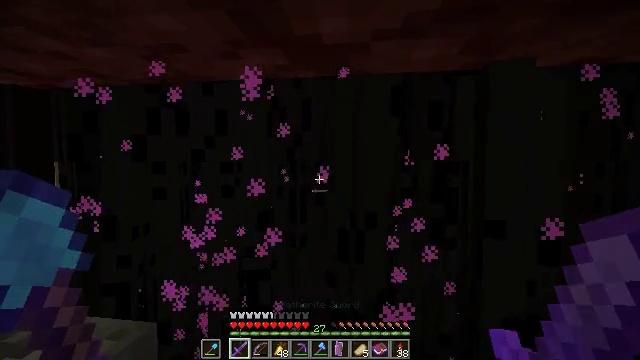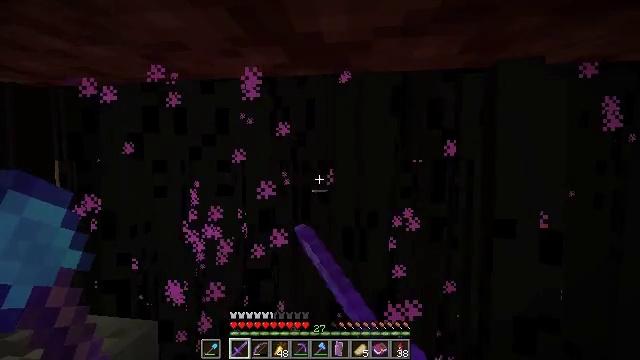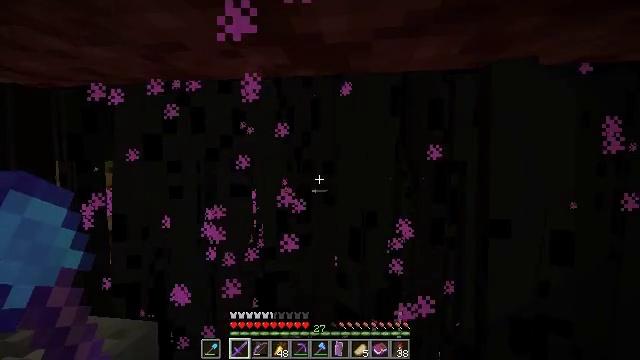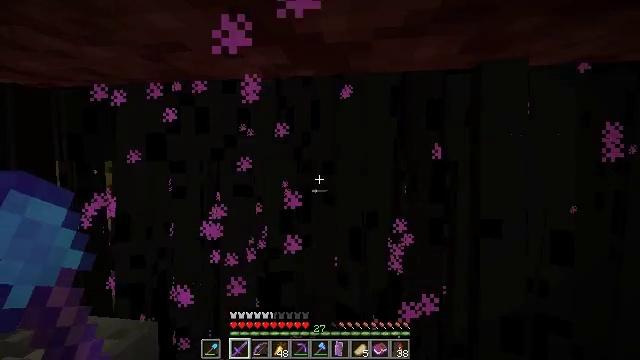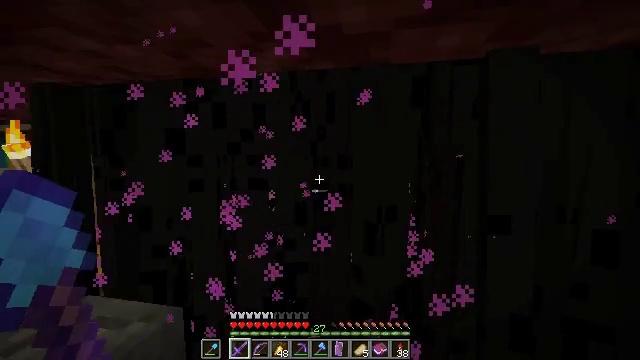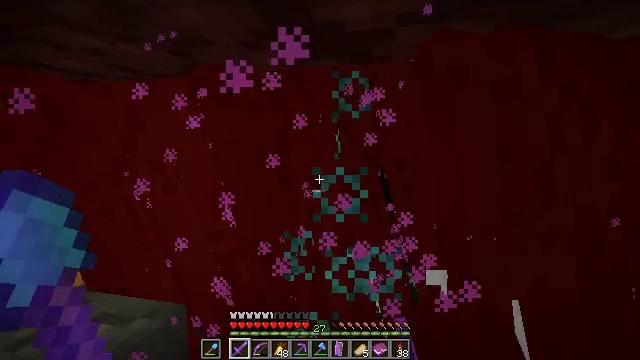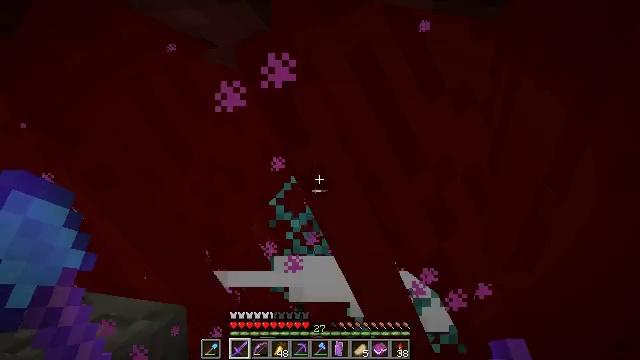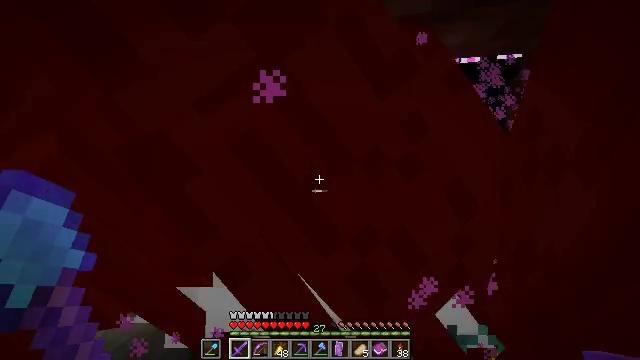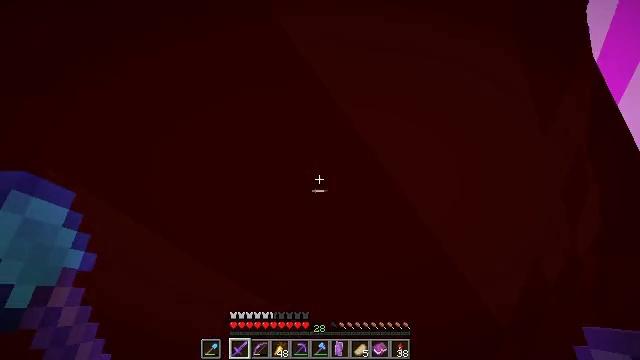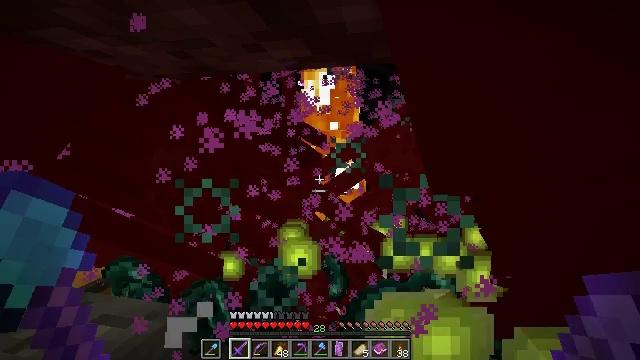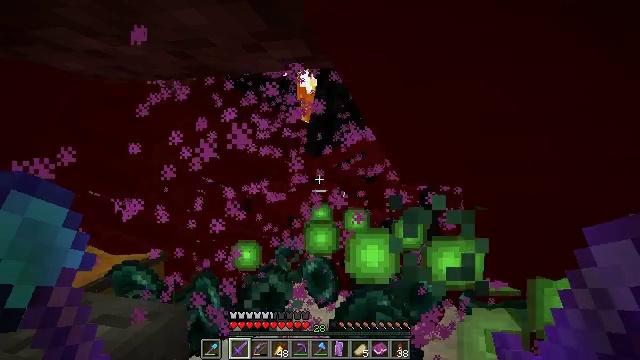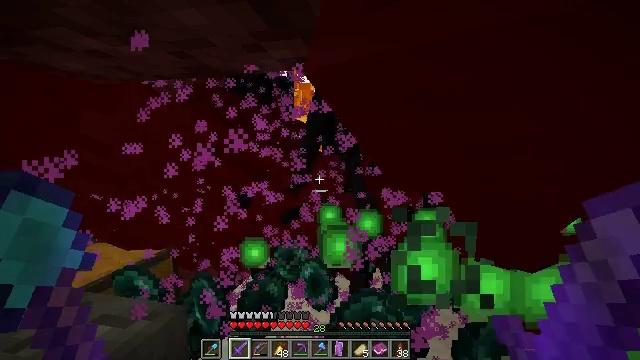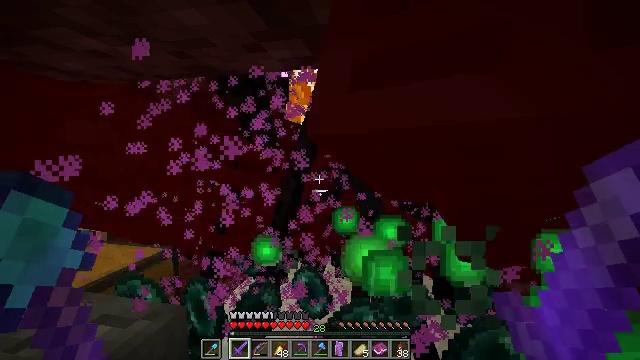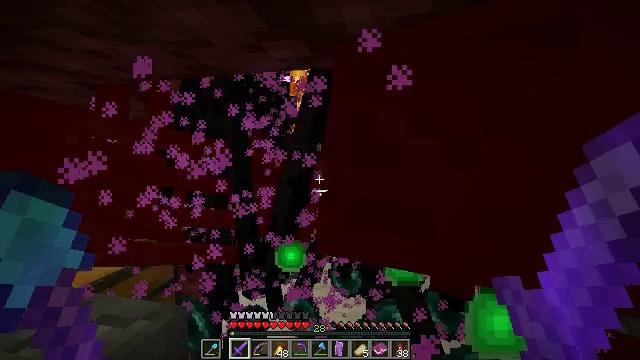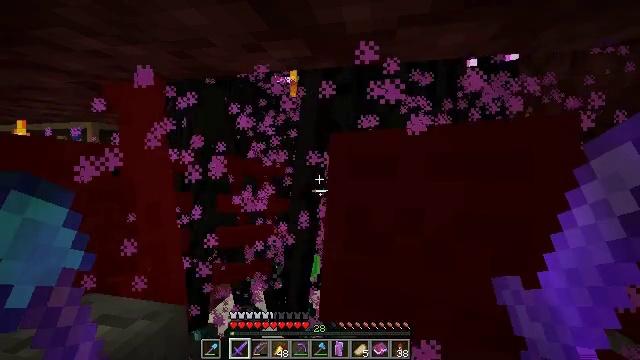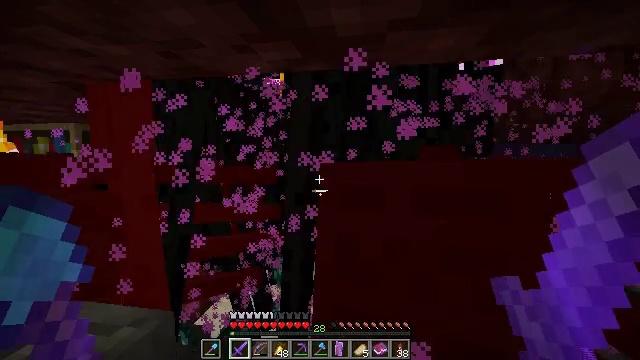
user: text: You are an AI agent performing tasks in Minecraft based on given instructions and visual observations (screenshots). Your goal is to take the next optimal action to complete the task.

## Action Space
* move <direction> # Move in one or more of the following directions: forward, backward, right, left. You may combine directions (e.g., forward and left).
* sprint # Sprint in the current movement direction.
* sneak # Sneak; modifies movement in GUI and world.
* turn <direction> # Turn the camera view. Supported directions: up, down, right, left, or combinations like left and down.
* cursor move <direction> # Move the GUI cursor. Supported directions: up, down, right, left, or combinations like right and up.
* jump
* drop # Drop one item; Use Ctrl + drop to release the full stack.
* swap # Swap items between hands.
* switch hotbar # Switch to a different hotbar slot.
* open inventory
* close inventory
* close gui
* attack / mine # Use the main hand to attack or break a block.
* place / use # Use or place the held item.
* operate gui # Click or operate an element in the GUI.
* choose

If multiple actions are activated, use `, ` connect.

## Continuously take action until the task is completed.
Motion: motion action
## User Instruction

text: Kill mobs.
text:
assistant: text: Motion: attack / mine
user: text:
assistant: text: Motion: attack / mine
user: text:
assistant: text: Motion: attack / mine
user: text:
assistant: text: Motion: turn left and down
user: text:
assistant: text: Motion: no_op
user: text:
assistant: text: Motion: no_op
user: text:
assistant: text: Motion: no_op
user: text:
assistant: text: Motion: no_op
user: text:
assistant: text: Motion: no_op
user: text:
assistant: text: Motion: no_op
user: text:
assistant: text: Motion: no_op
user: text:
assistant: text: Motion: no_op
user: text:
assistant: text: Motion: no_op
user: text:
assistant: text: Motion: no_op
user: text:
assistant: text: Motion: turn right
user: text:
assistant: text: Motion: turn right
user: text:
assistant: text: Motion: no_op
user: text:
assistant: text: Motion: no_op
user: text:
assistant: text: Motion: no_op
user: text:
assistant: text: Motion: attack / mine
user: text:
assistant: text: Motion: attack / mine
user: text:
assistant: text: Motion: attack / mine
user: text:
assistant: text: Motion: attack / mine
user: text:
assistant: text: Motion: attack / mine
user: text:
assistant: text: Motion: no_op
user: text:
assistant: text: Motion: no_op
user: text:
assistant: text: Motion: no_op
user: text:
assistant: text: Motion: no_op
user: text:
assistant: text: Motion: no_op
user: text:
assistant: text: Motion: no_op